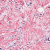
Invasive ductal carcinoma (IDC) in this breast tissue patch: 0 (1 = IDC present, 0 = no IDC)